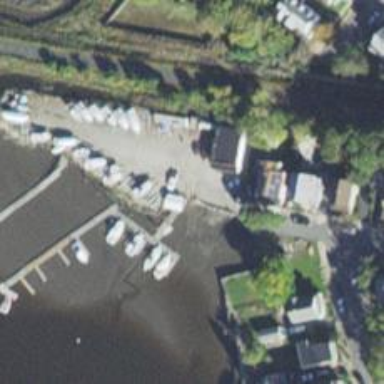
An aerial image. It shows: Slipway on leisure land.